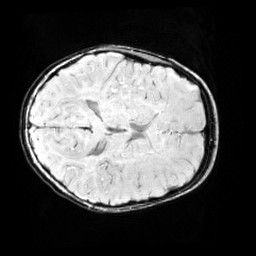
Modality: SWI
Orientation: axial
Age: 8
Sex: female
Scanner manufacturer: siemens
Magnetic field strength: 3 T
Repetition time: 0.027 s
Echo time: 0.02 s